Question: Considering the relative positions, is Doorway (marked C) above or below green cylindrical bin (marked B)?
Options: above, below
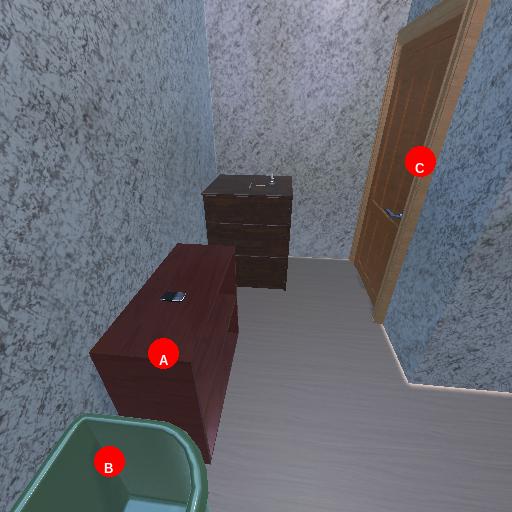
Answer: above